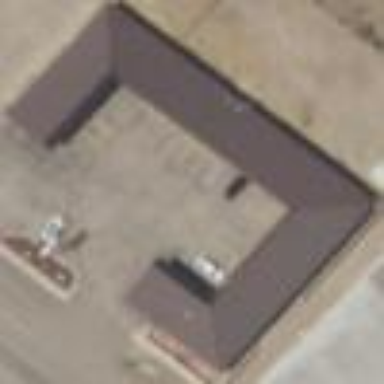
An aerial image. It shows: Motel building.